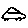
Label: car